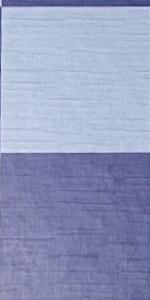
Label: Empty